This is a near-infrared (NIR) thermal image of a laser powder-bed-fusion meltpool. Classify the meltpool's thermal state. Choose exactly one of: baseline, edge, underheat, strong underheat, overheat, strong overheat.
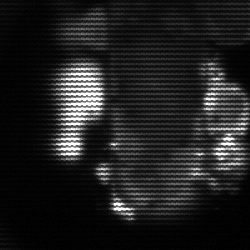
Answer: strong underheat